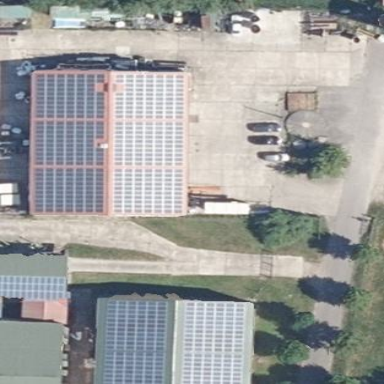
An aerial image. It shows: Solar photovoltaic panel generating electricity. It is small installation located on building.